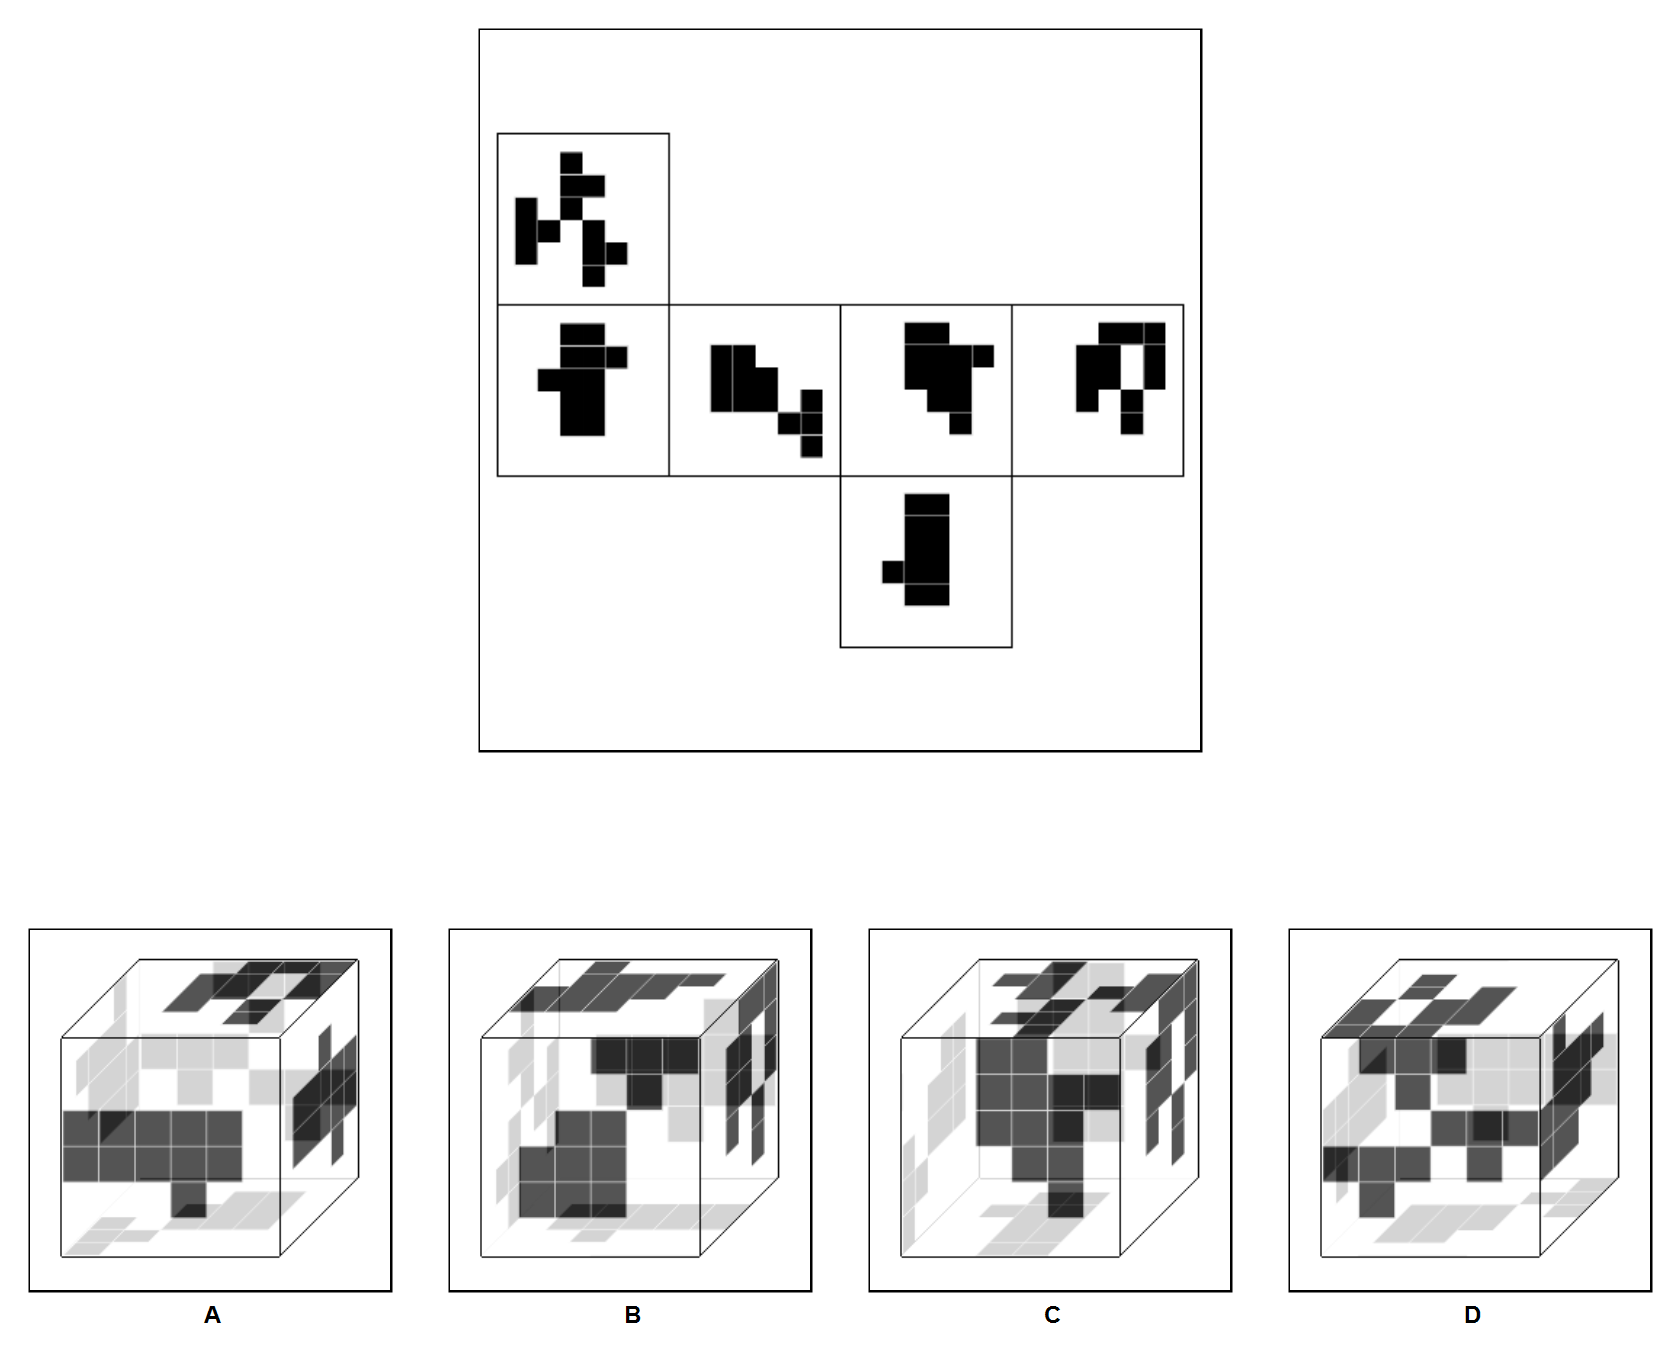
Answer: B